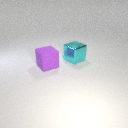
large cyan metal cube behind large purple rubber cube